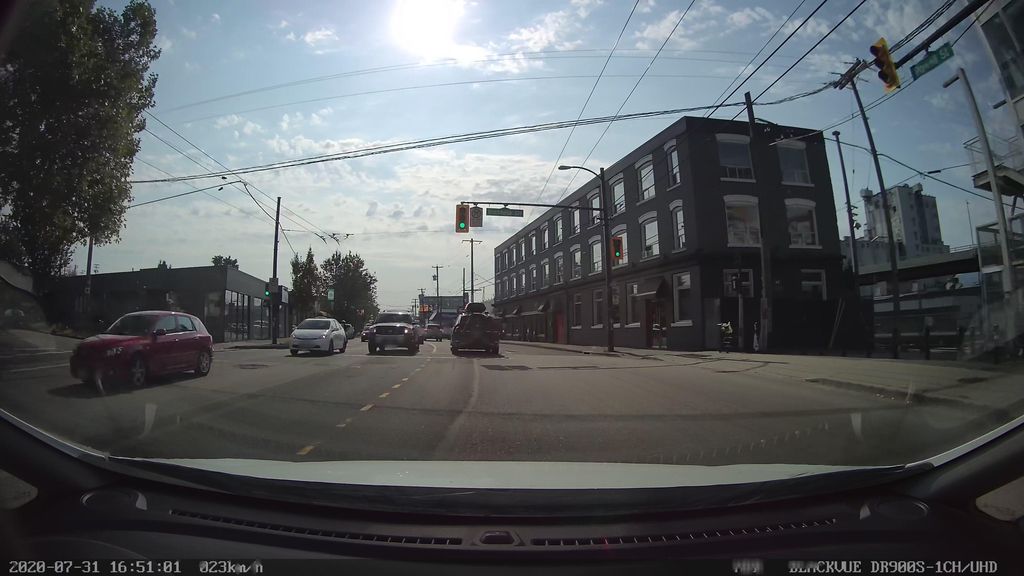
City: vancouver